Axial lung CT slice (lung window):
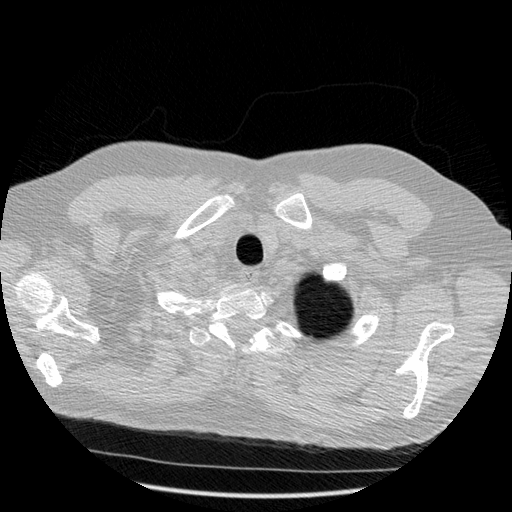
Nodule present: no